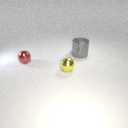
small red metal sphere in front of large gray metal cylinder